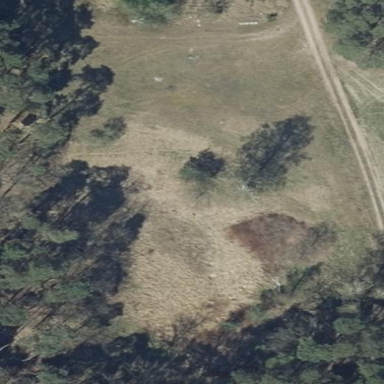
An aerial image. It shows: Beautiful meadow.